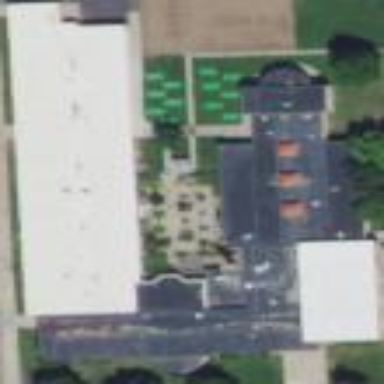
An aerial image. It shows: School building.